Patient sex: M
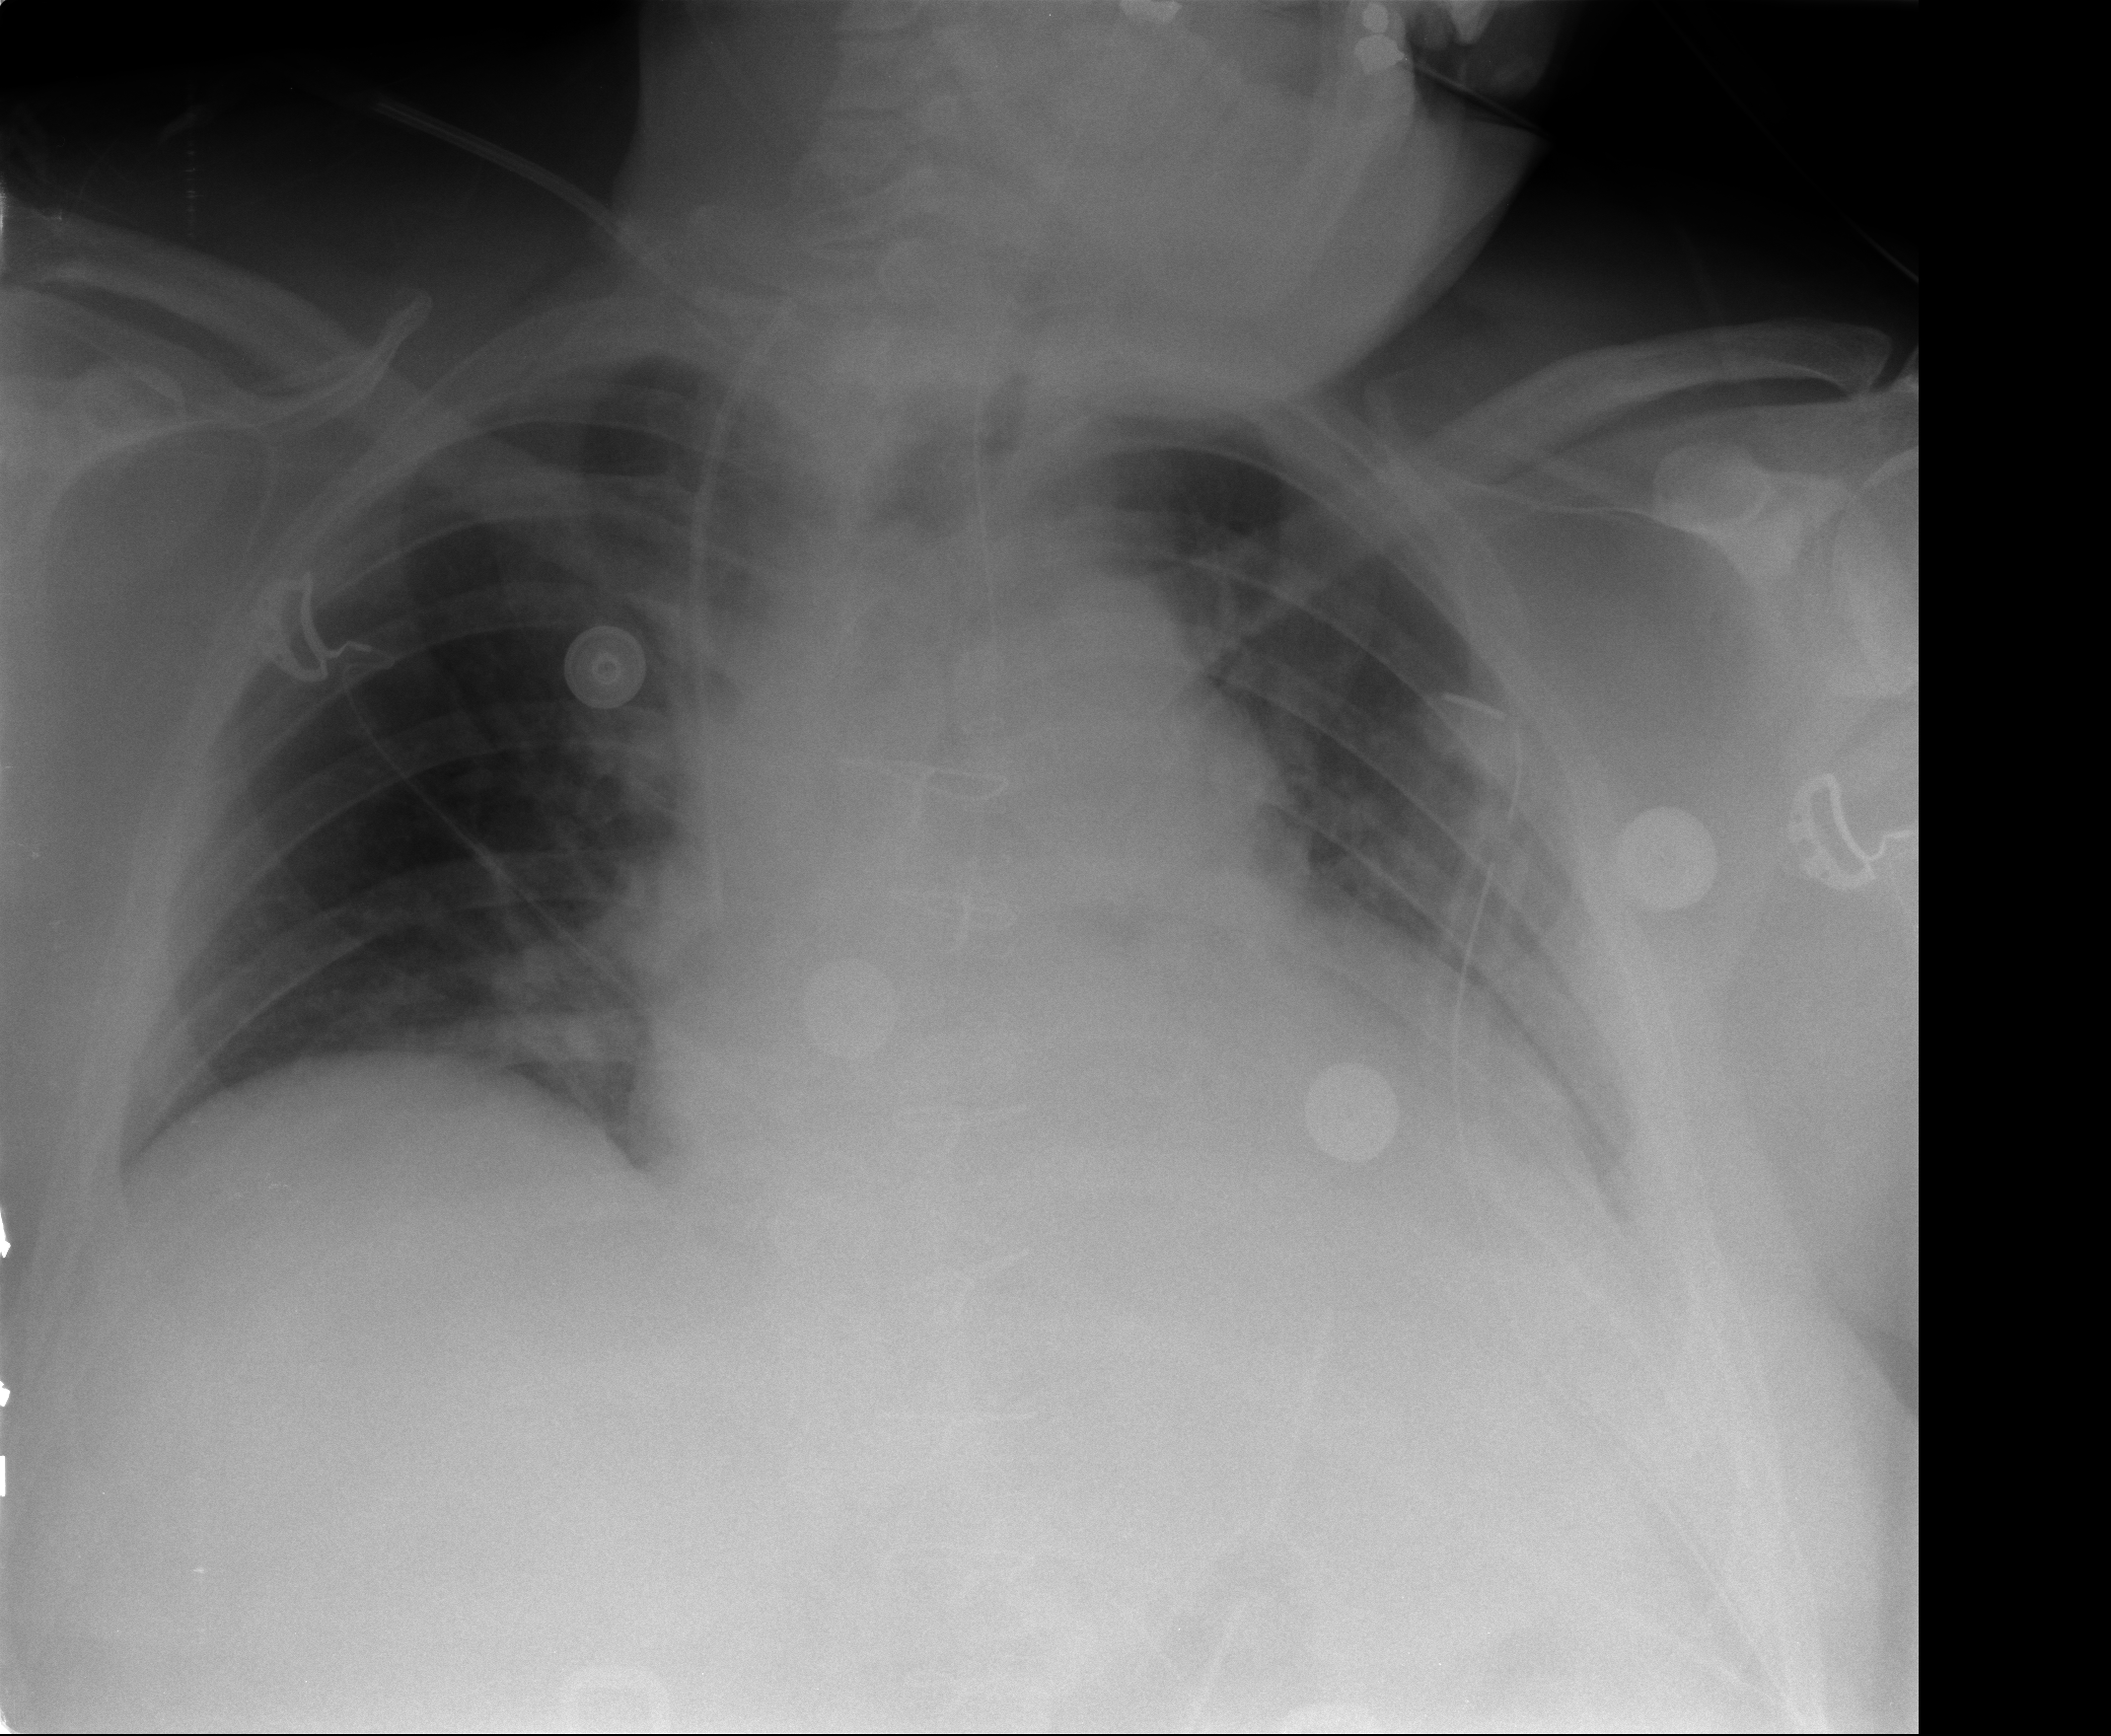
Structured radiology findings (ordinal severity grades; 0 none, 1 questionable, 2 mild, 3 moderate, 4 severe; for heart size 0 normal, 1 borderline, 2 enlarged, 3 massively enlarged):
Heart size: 2
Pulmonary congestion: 2
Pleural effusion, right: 0
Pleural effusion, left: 2
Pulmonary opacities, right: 0
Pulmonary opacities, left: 0
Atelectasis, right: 0
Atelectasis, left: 2